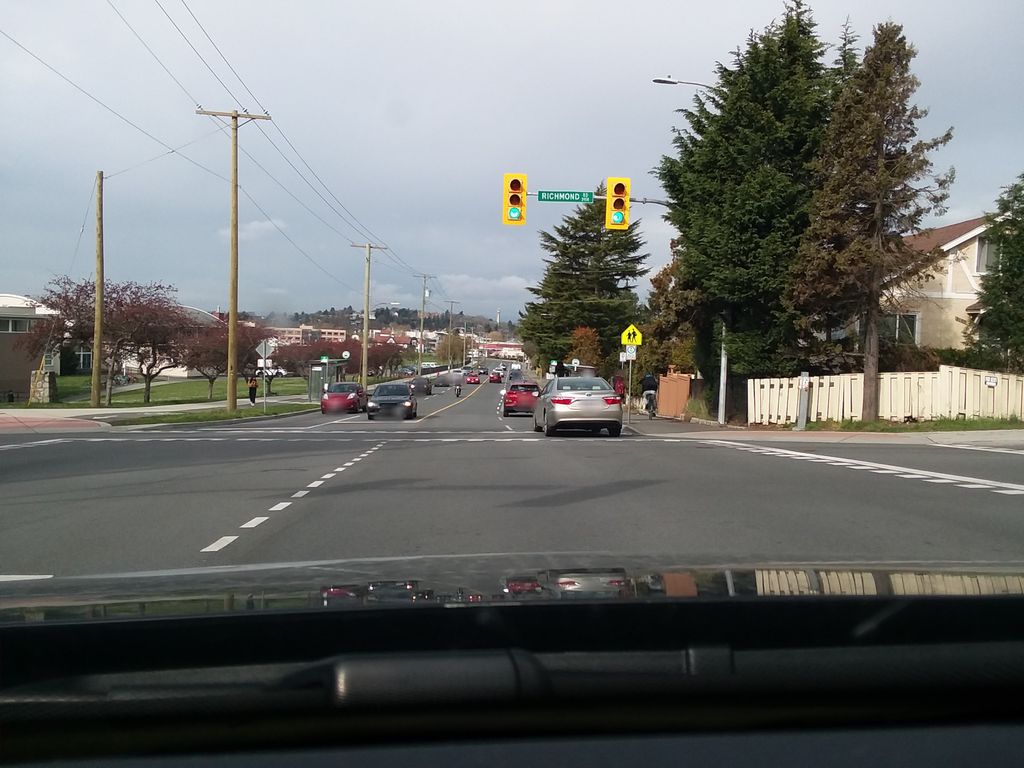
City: victoria